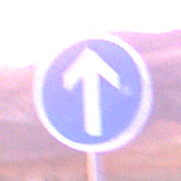
Verkehrszeichen: VorgeschriebeneFahrtrichtungGeradeaus
Umgebung: Outdoor, Nature
Tageszeit: Dawn
Wetter: PartlyCloudy
Licht: Natural
Jahreszeit: NotSpecified
Kontrast: MediumContrast